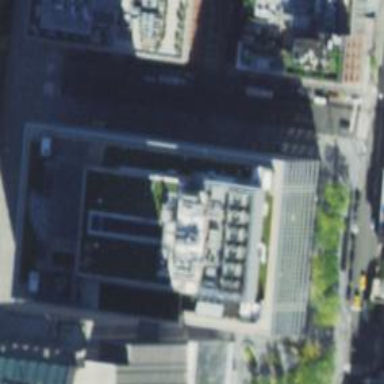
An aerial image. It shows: Building with flat concrete roof.